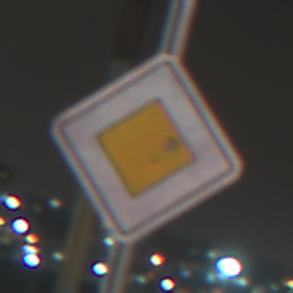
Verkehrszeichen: Vorfahrtsstrasse
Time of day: Night
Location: Outdoor (Urban)
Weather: PartlyCloudy
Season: NotSpecified
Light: Artificial